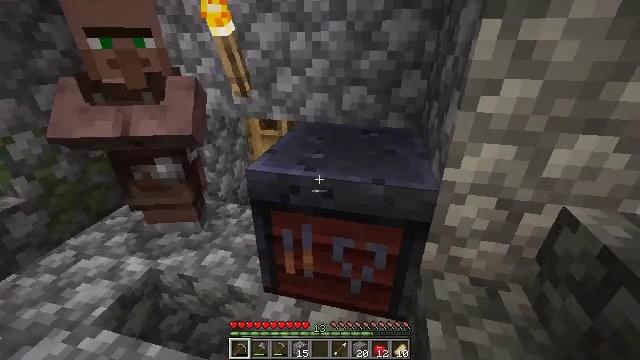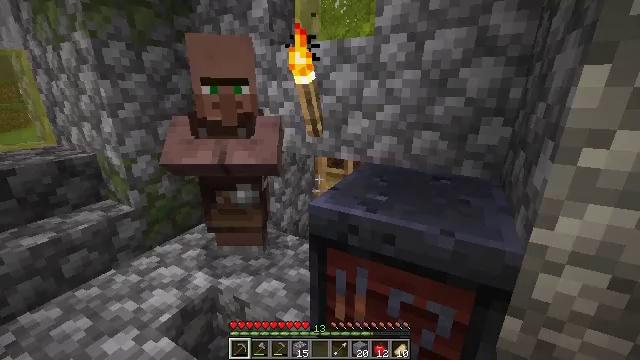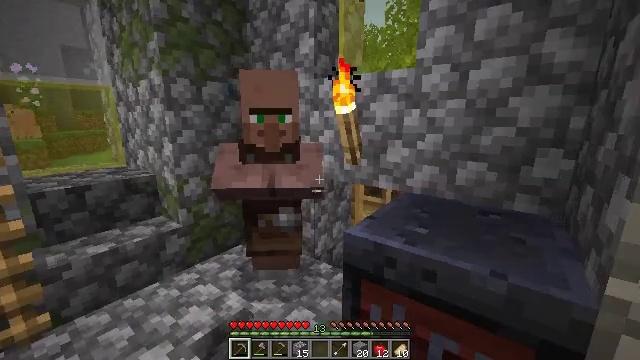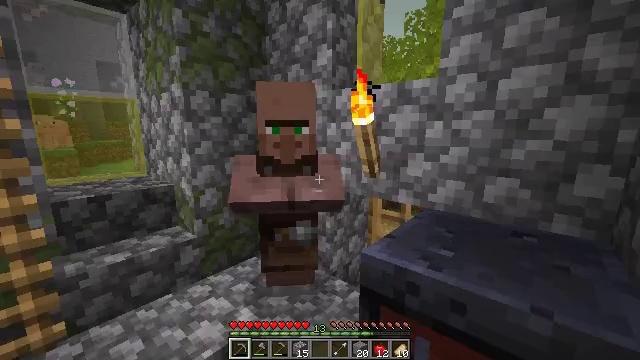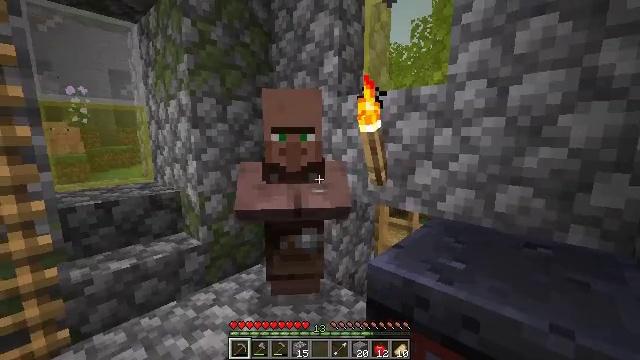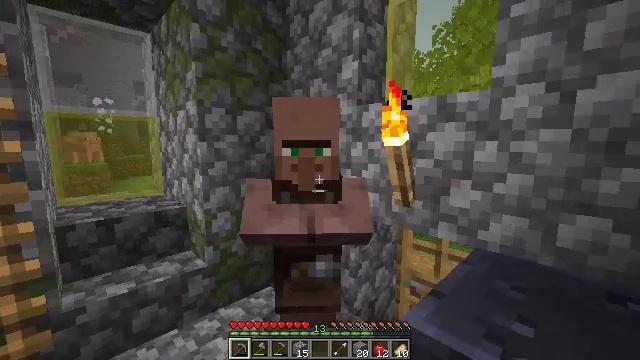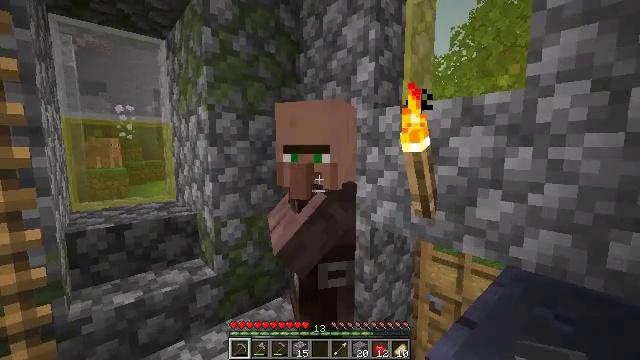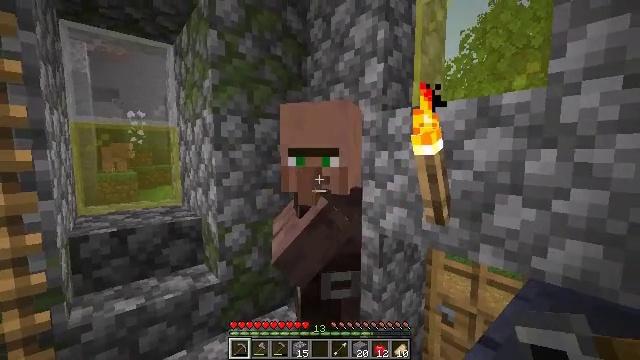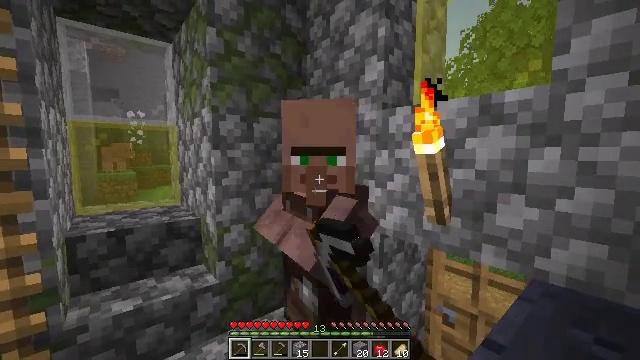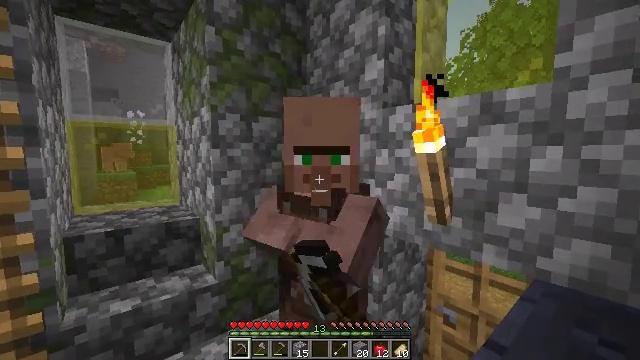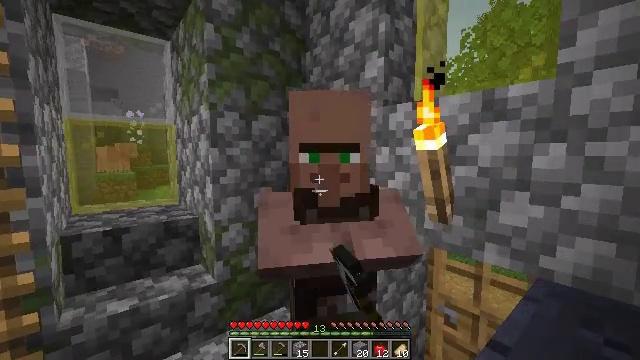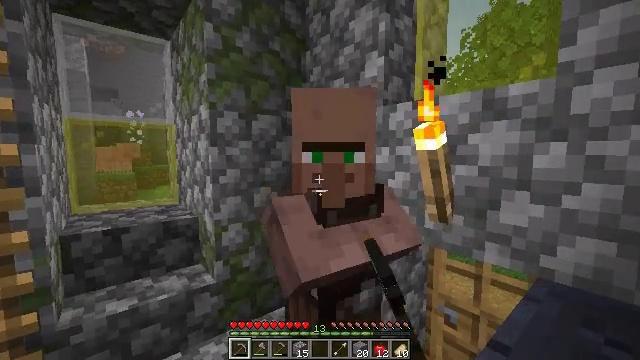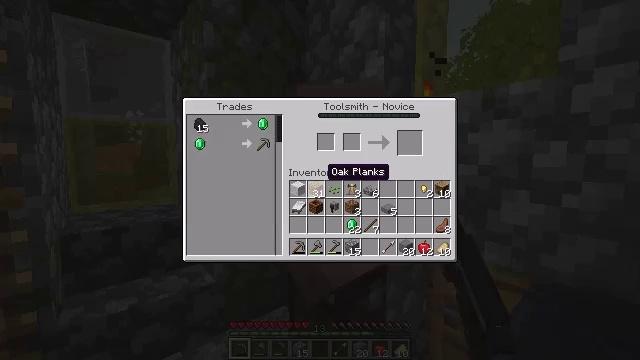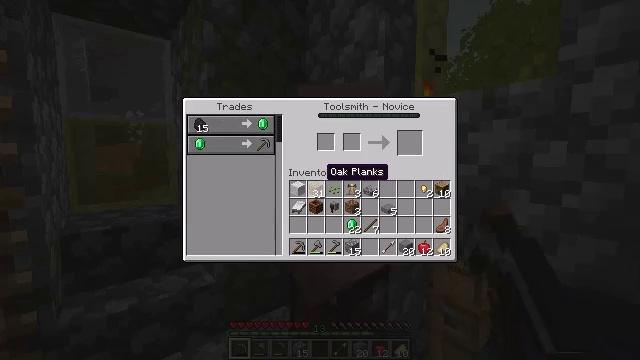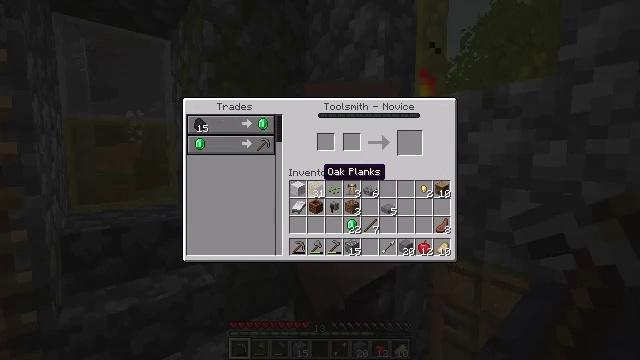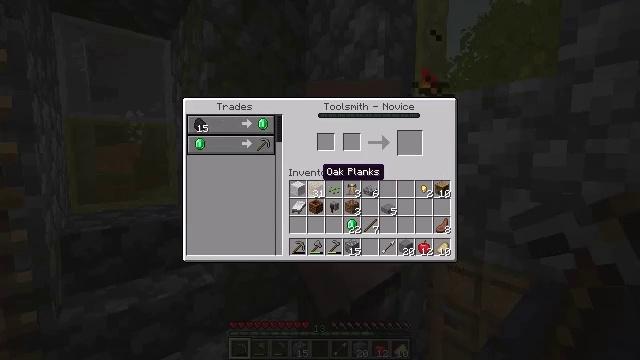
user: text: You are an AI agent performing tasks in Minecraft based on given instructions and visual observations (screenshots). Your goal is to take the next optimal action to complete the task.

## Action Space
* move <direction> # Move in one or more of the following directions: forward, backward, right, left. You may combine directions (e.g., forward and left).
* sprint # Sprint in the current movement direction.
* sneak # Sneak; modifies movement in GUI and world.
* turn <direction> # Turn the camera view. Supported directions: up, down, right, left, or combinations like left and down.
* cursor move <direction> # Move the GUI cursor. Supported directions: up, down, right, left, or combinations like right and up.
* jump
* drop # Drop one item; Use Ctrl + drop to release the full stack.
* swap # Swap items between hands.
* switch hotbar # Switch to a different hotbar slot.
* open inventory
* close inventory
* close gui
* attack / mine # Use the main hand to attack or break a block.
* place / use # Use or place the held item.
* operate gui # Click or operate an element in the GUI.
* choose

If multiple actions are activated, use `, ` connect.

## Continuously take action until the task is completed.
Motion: motion action
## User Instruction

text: Break the smithing table to move it.
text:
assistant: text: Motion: turn left and up
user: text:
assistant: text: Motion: turn left and up
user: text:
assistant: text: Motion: move forward, turn left and up
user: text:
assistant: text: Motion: move forward, turn left and up
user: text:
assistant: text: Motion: move forward, turn left and up
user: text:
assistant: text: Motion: turn left and up
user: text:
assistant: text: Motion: turn left and up, use / place
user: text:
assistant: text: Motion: use / place
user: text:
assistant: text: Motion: use / place
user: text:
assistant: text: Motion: use / place
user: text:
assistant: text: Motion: no_op
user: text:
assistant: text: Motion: open gui
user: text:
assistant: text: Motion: no_op
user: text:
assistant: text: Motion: no_op
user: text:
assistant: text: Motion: no_op
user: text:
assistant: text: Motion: no_op
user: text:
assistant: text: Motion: no_op
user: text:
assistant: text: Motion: no_op
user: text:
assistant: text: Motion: no_op
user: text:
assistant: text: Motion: no_op
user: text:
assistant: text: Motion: no_op
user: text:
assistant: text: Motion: cursor move left
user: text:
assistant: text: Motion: cursor move left and up
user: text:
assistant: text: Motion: cursor move left and up
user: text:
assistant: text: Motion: no_op
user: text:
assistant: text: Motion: no_op
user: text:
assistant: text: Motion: no_op
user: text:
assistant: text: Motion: no_op
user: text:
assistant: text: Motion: no_op
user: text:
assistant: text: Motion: no_op